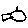
Label: fish